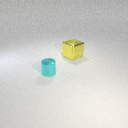
small cyan metal cylinder in front of large yellow metal cube